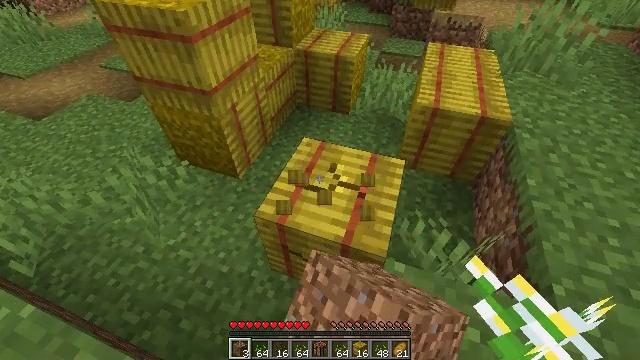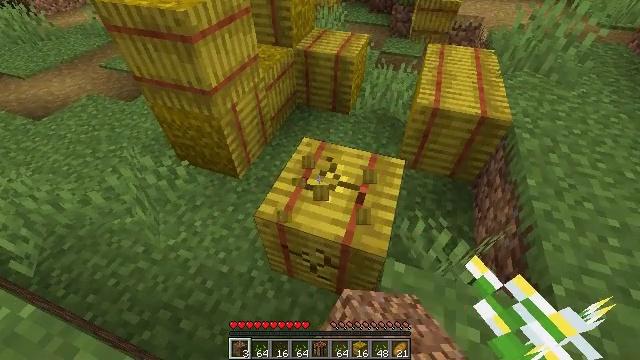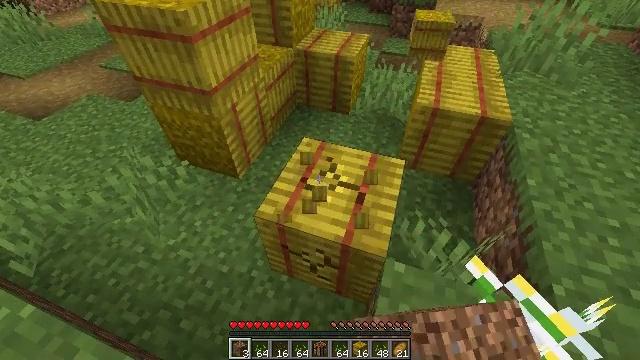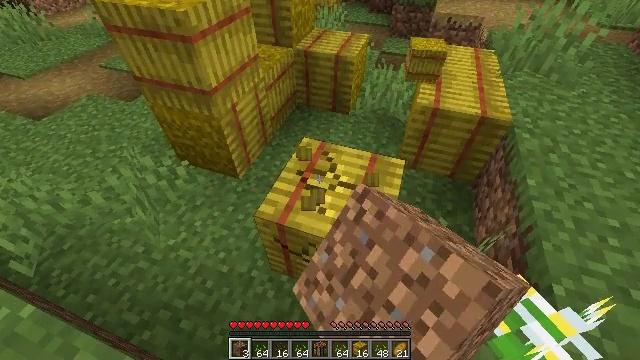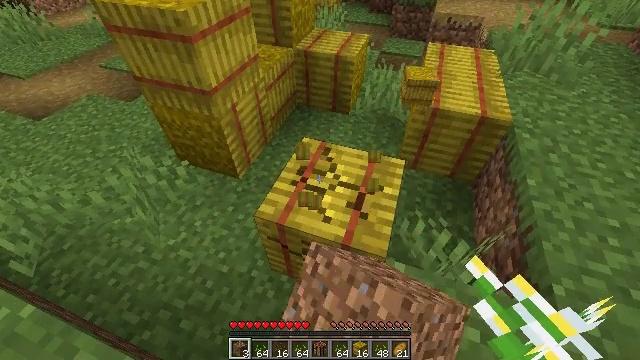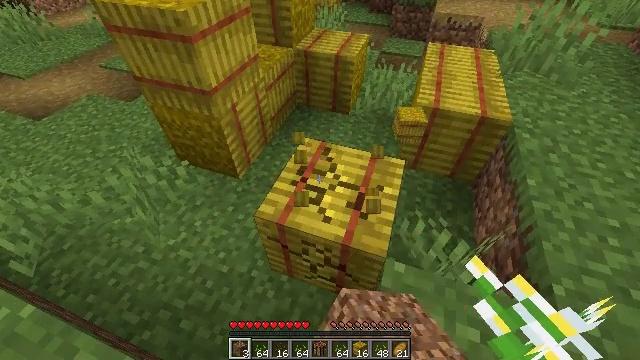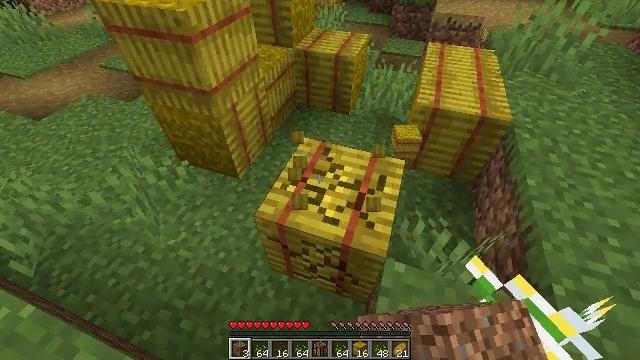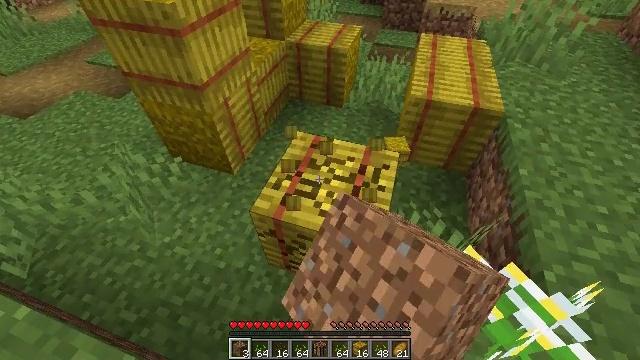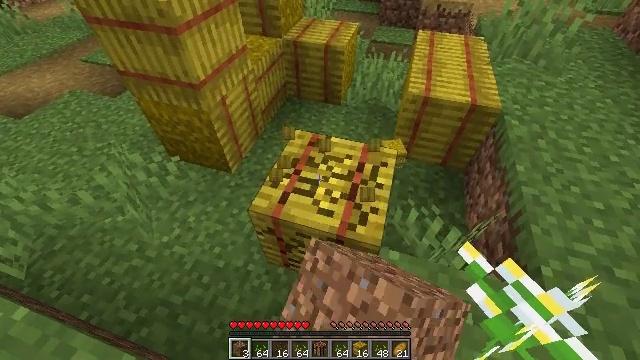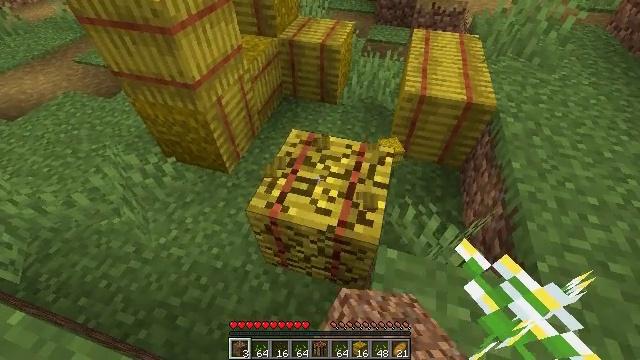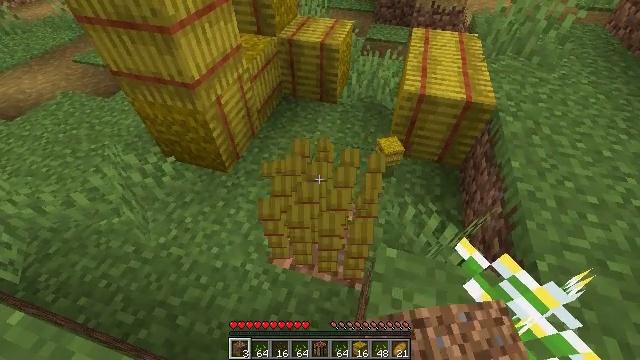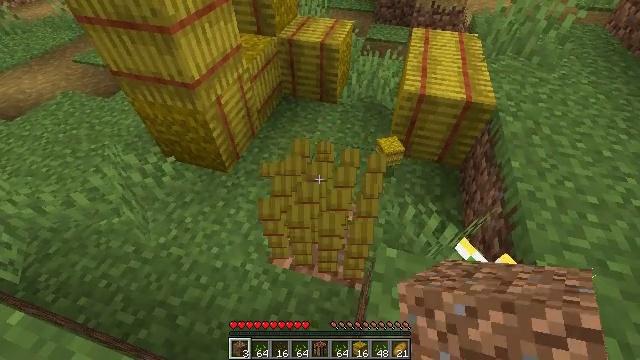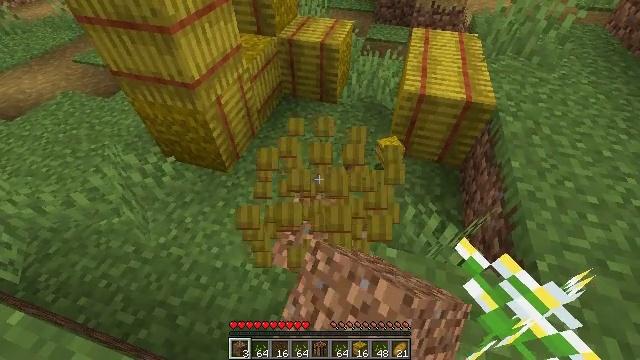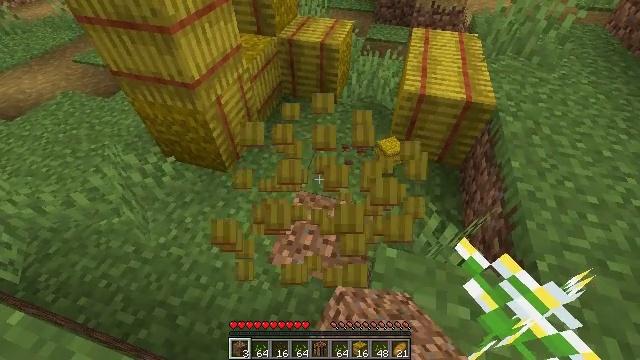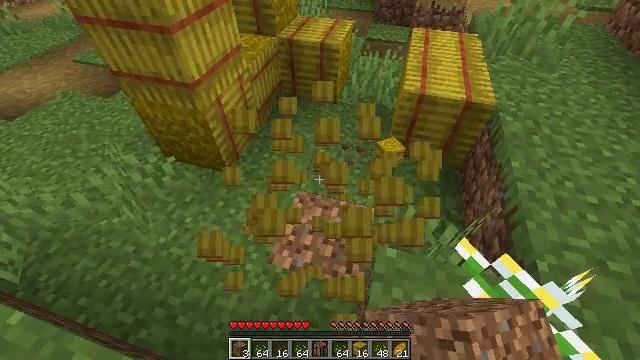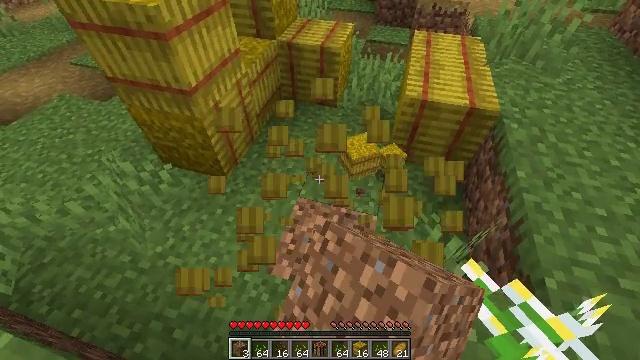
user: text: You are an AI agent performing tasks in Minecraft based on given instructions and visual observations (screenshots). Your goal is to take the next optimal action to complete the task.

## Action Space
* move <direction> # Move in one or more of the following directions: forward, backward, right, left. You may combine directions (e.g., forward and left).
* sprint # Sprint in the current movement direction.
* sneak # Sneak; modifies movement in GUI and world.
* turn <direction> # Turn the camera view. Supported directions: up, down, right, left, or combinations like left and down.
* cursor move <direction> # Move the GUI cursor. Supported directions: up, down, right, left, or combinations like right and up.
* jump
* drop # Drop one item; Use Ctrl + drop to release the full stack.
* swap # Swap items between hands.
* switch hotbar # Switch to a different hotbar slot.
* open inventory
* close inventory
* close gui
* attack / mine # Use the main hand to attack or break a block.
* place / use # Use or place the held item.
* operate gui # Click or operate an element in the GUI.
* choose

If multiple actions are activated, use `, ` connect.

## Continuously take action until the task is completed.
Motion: motion action
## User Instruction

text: Break the hay block to collect it.
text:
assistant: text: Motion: attack / mine
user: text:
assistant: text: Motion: attack / mine
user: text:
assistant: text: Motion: attack / mine
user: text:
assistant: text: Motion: attack / mine
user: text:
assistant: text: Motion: attack / mine
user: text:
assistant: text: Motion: attack / mine
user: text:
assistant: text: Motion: turn right and down, attack / mine
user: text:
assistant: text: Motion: attack / mine
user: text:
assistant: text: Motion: attack / mine
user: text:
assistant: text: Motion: attack / mine
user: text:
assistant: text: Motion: attack / mine
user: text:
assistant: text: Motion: attack / mine
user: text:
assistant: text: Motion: attack / mine
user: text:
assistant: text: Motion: attack / mine
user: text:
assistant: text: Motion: move forward, attack / mine
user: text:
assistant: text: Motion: move forward, turn right and up, attack / mine
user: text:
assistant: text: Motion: move forward, turn right and up, attack / mine
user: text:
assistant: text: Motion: move forward, turn right and up, attack / mine
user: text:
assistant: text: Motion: move forward, turn right and up, attack / mine
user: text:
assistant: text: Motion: move forward, attack / mine
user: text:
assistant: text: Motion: move forward, attack / mine
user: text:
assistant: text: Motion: attack / mine
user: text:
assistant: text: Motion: turn up, attack / mine
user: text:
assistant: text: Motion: turn left and up, attack / mine
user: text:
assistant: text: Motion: turn left and up, attack / mine
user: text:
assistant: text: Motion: turn left, attack / mine
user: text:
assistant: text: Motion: turn left, attack / mine
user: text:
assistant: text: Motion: attack / mine
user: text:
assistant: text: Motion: turn left, attack / mine
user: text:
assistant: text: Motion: attack / mine